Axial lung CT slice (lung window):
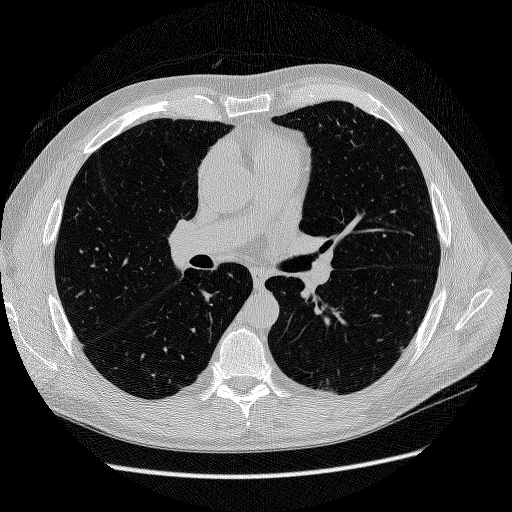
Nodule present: no